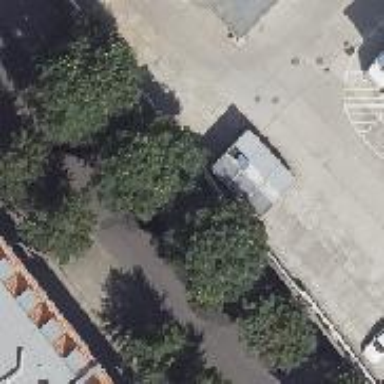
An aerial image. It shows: Deciduous broadleaved tree on the street.